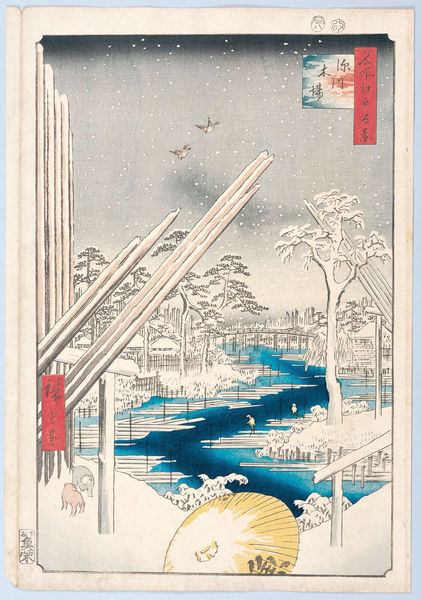
Titel: 100 berühmte Ansichten von Edo
Künstler: Utagawa Hiroshige
Schlagwörter: blau, himmel, vogel, wasser, bäume, fluss, gelb, landschaft, menschen, see, teich, ufer, grau, hut, weiss, hunde, rot, schirm, schnee, sonnenschirm, tiere, vögel, brücke, holzschnitt, japan, schrift, papier, fahnen, winter, flus, planken, inschrift, balken, japanisch, schriftzeichen, flug, kälte, stich, baun, text, stempel, farbdruck, farbholzschnitt, schneeflocken, schneien, kraniche, böume, flocken, hiroshige, schneflocken, scheefall, aholzschnitt, br+cke